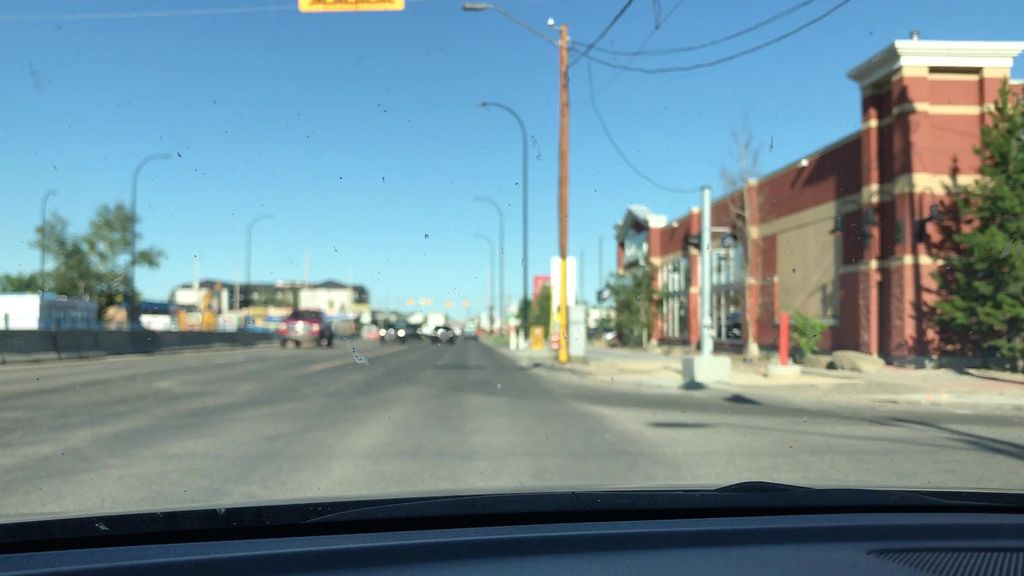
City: calgary